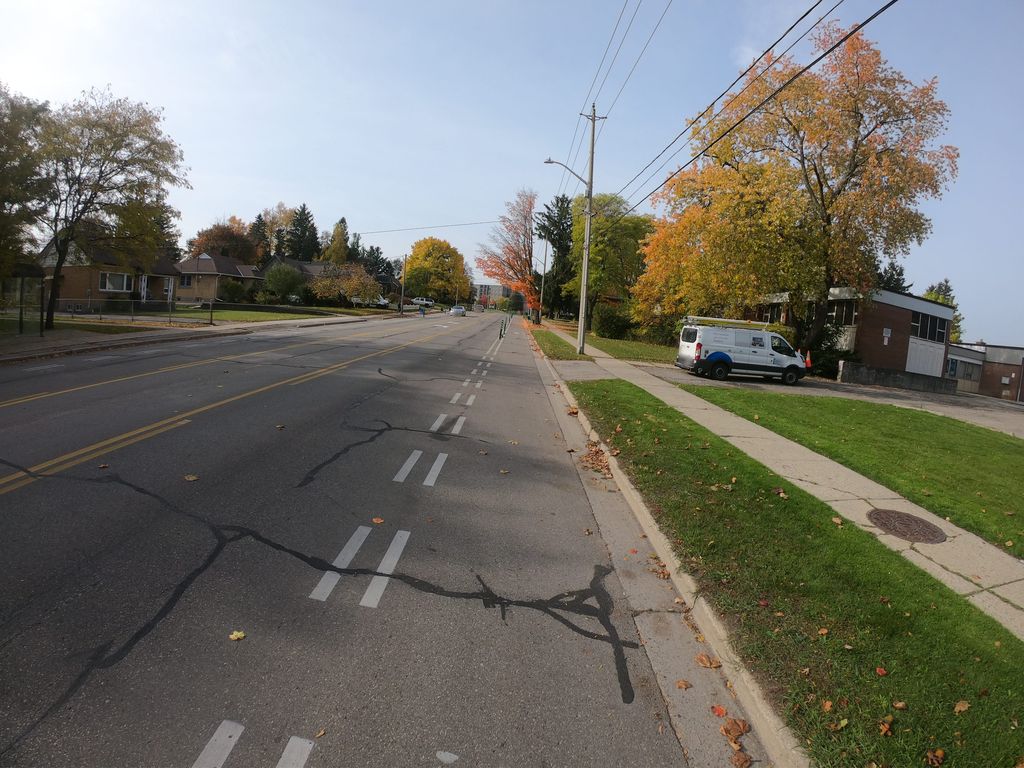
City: kitchener-waterloo